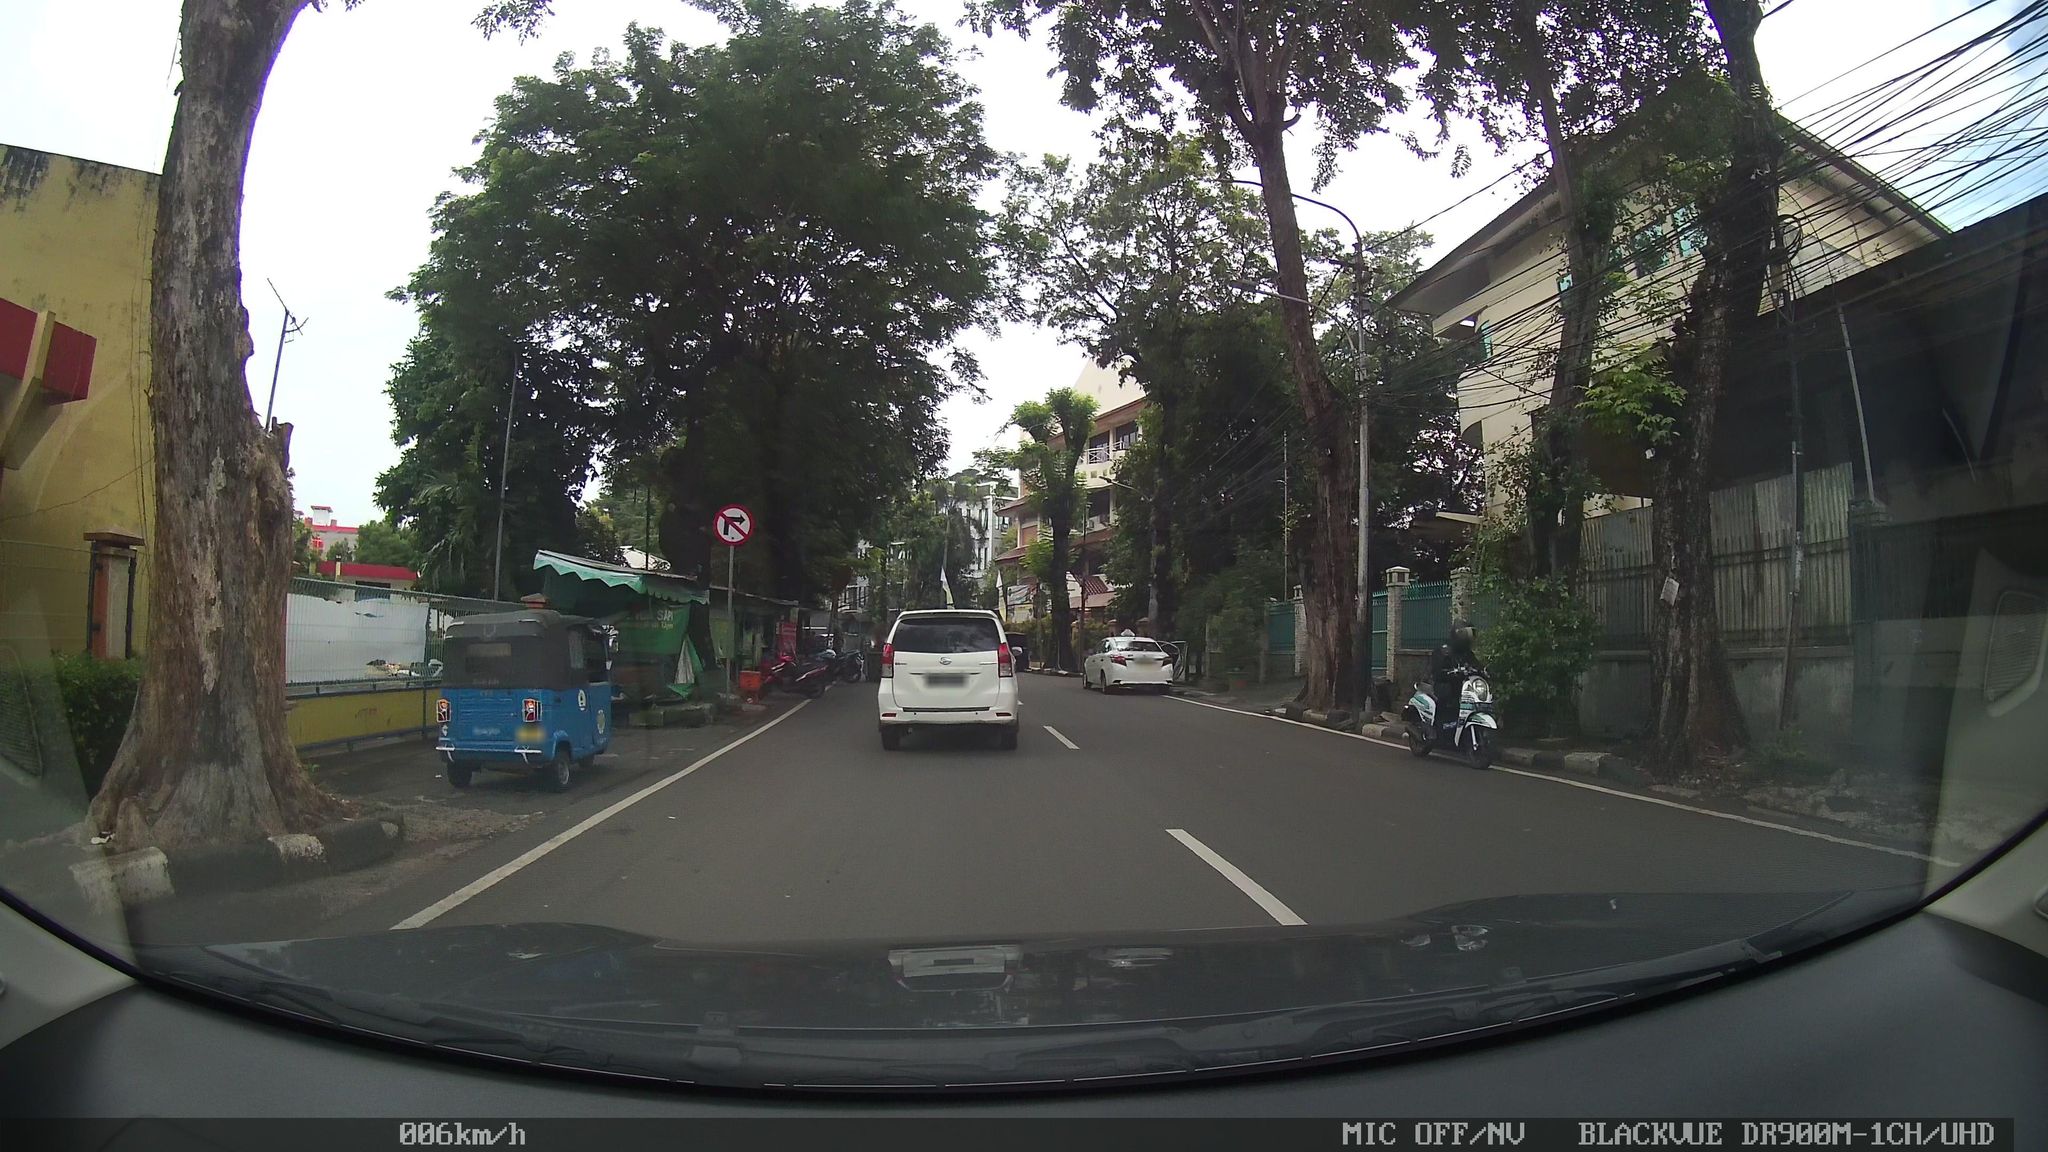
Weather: cloudy
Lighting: day
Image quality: good
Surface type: driving surface
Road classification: tertiary
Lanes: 2
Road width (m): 10
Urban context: urban centre
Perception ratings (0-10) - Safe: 4.89, Lively: 6.46, Beautiful: 6.84, Boring: 1.9, Depressing: 5.62, Wealthy: 1.05